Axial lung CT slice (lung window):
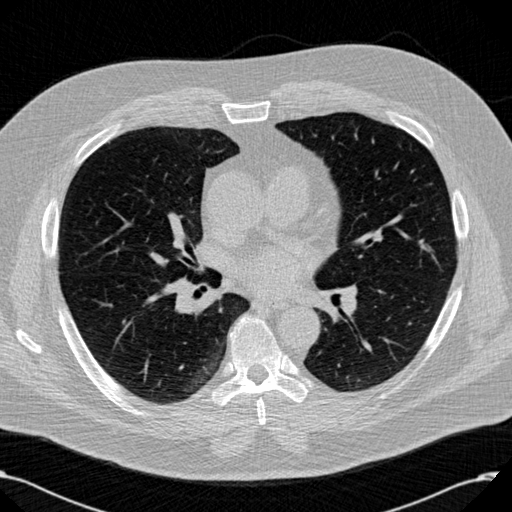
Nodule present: no